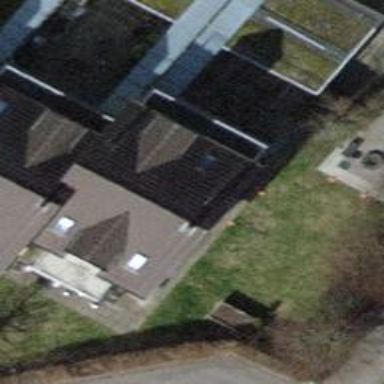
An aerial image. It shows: Terrace building.